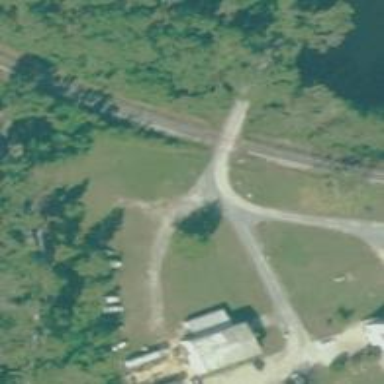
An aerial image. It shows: Level crossing along the railway.